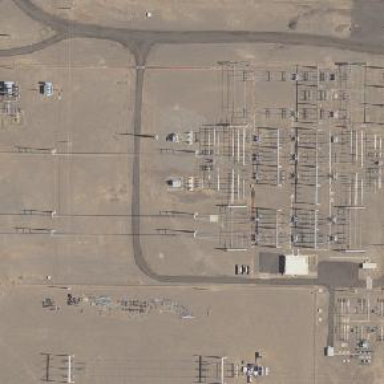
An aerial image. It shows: Switch used for power control.